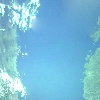
Label: water